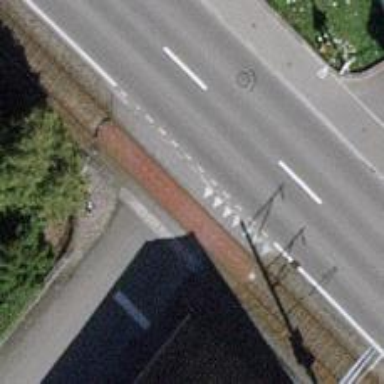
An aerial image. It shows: Railway level crossing.